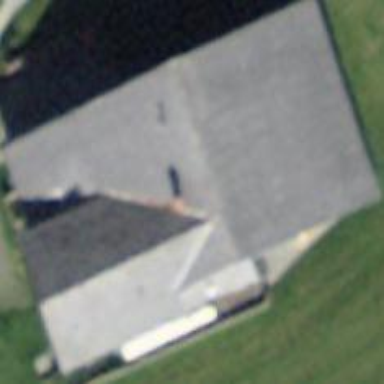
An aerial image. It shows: Farm building.